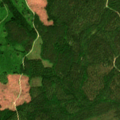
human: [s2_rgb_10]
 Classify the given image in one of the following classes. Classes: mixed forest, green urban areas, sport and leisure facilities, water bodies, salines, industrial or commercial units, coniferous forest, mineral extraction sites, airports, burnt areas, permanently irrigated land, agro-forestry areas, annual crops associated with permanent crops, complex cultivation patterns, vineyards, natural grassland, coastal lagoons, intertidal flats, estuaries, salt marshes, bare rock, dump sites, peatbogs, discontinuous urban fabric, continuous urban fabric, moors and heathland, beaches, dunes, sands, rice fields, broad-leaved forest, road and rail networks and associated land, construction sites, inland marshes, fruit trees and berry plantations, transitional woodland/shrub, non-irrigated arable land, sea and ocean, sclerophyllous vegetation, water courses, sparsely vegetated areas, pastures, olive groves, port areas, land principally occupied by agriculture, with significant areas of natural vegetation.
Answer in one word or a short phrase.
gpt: coniferous forest